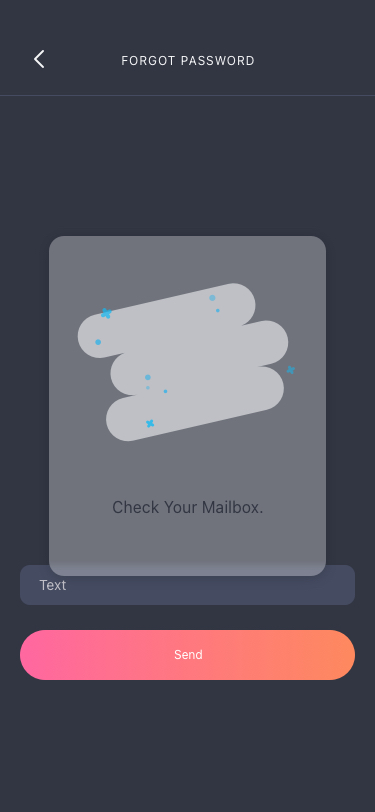
Text in this UI design:
FORGOT PASSWORD
Check Your Mailbox.